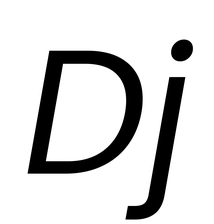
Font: Poppins-Italic